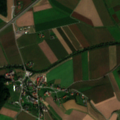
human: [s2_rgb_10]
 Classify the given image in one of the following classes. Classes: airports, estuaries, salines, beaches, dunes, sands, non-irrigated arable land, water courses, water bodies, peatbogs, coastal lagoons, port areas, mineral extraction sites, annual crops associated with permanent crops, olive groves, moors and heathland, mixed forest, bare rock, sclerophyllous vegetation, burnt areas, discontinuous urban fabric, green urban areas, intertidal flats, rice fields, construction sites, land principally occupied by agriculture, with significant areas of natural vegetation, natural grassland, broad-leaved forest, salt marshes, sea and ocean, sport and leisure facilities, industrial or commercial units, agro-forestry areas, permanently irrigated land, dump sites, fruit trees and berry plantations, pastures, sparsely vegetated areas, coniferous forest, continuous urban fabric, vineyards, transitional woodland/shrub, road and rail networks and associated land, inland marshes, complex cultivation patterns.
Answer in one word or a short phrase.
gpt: discontinuous urban fabric, non-irrigated arable land, broad-leaved forest, mixed forest